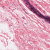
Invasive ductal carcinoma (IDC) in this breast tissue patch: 0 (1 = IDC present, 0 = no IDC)